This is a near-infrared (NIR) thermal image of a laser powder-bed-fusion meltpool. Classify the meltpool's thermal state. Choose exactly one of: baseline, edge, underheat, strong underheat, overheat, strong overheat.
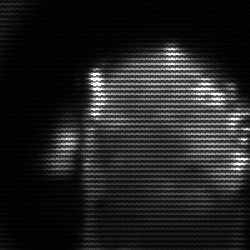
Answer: baseline